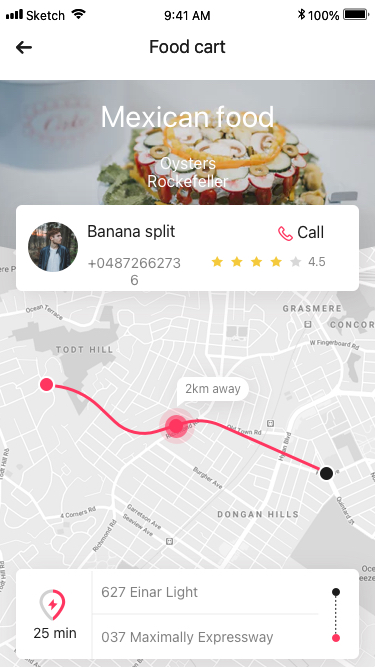
Text in this UI design:
Mexican food
25 min
627 Einar Light
037 Maximally Expressway
Banana split
+04872662736
4.5
Call
Oysters Rockefeller
2km away